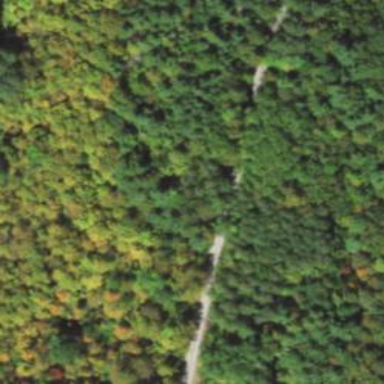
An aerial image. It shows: Unclassified road.